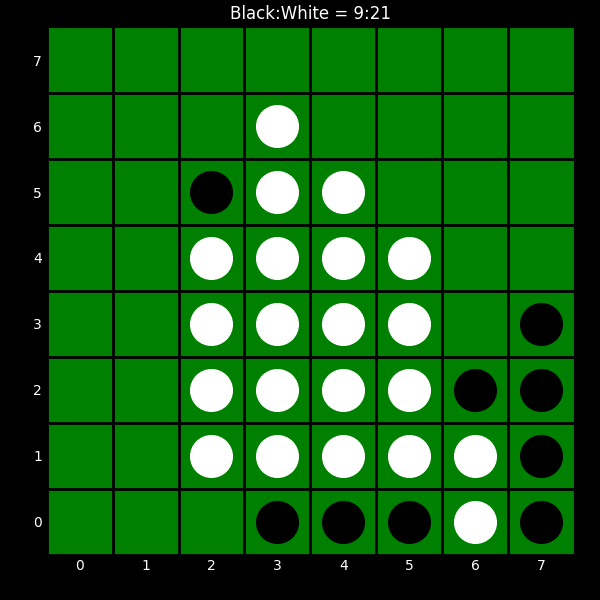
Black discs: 9
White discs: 21